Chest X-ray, PA view. Patient: 65 years old, sex M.
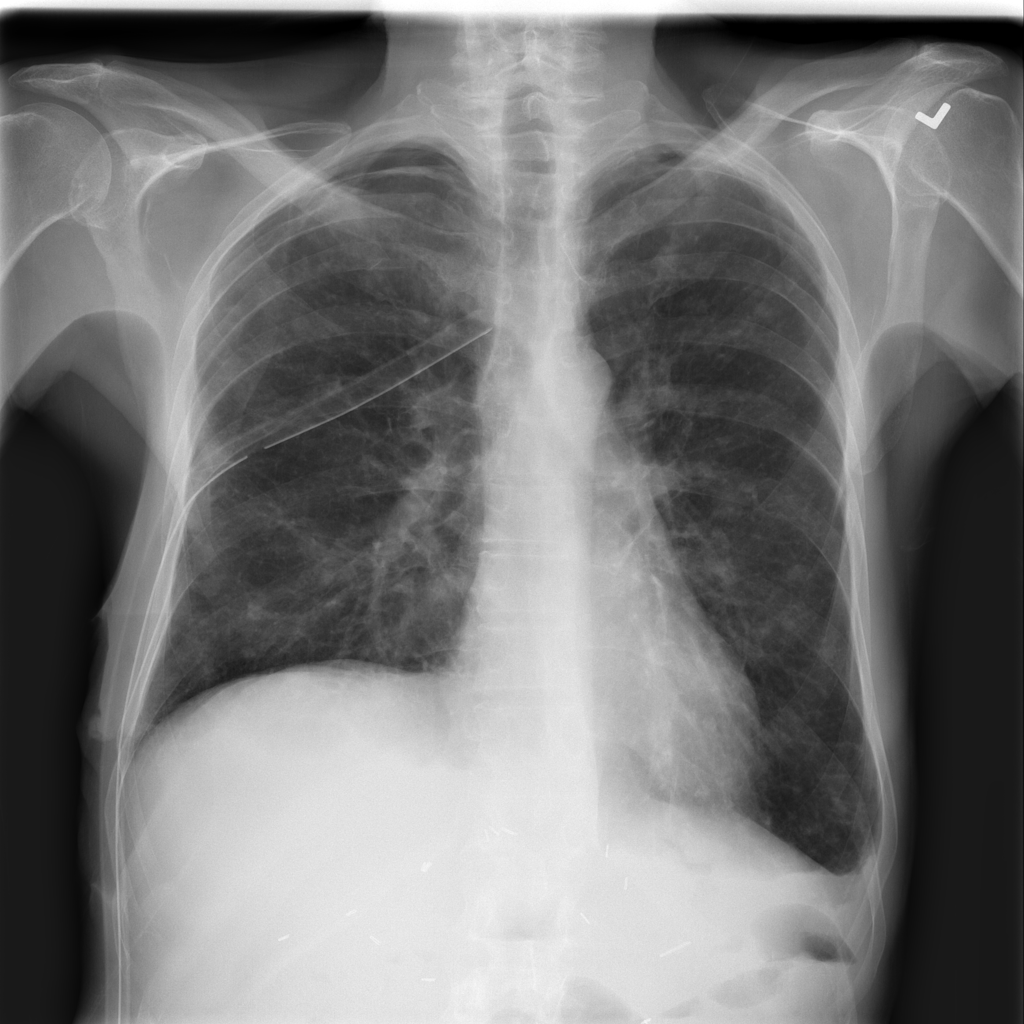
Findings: Effusion, Nodule, Pneumothorax